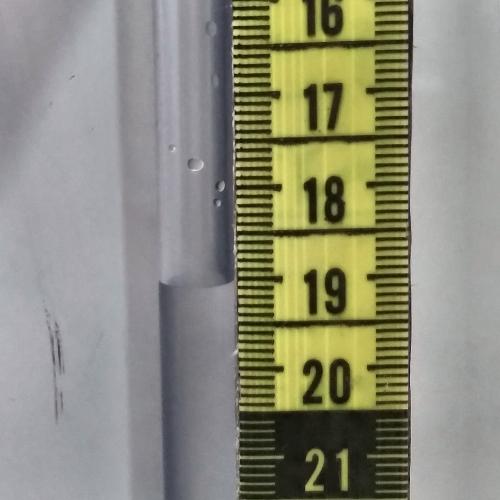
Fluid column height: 19.0 cm